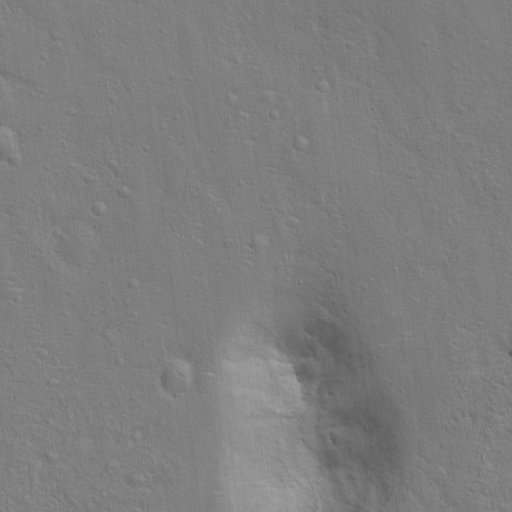
Classes present: Background, Cone